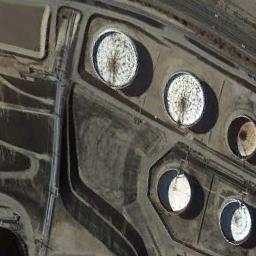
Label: storage_tank